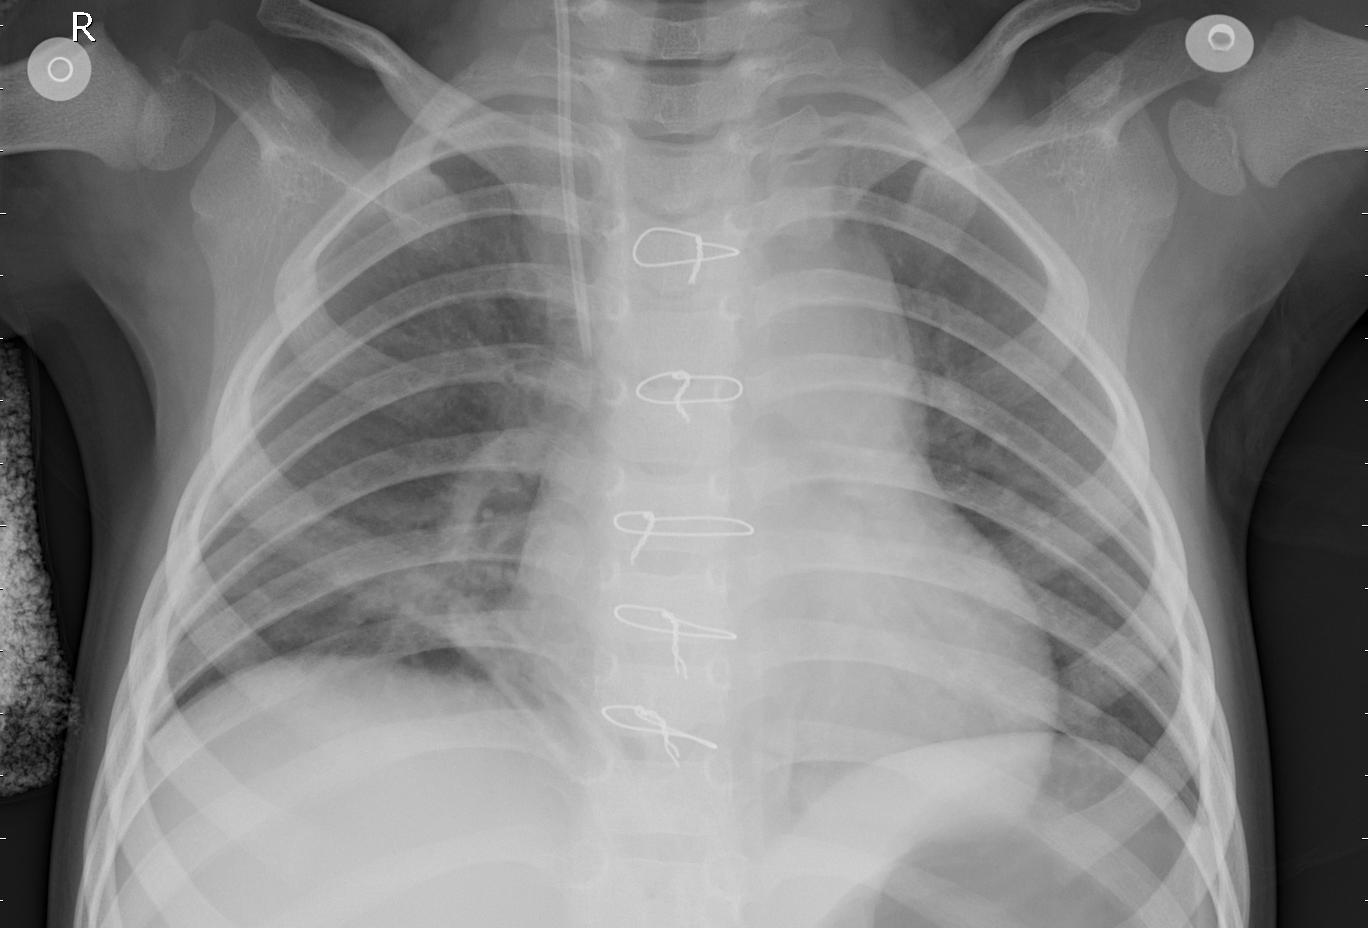
Diagnosis: PNEUMONIA